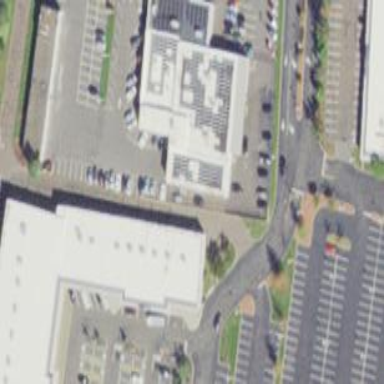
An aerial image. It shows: Building that houses car shop.